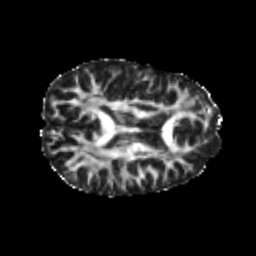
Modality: FA
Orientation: axial
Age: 22
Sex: female
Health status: healthy
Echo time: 0.074 s